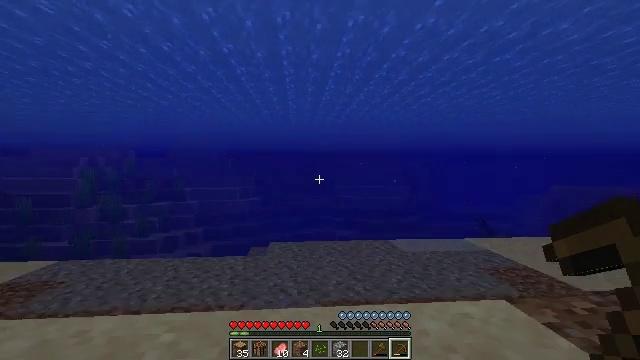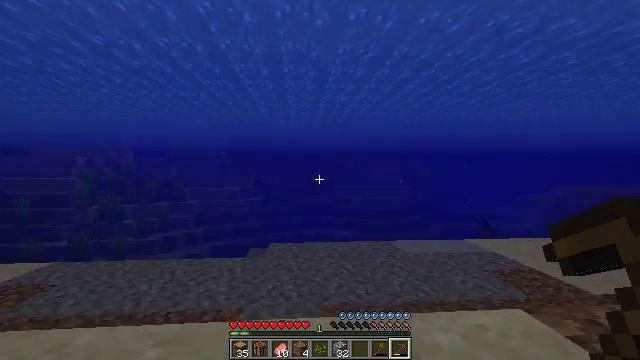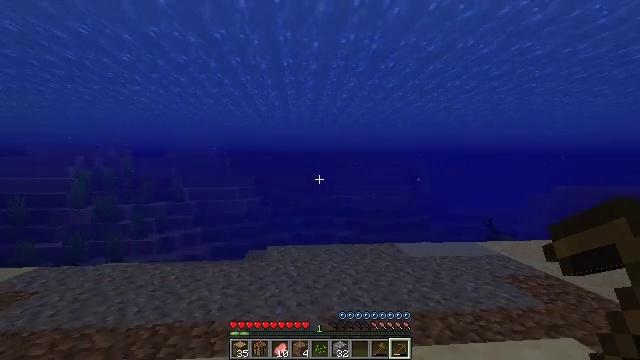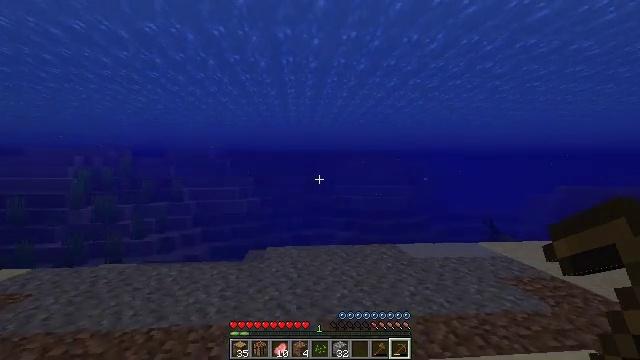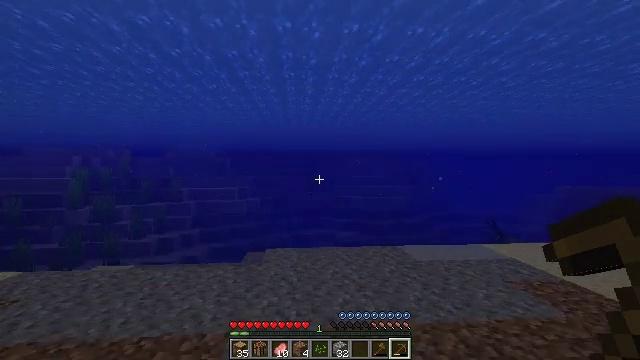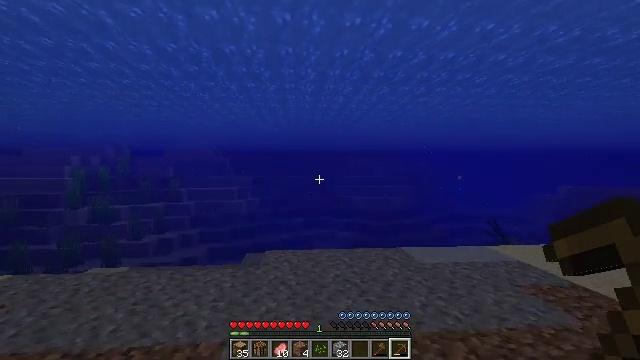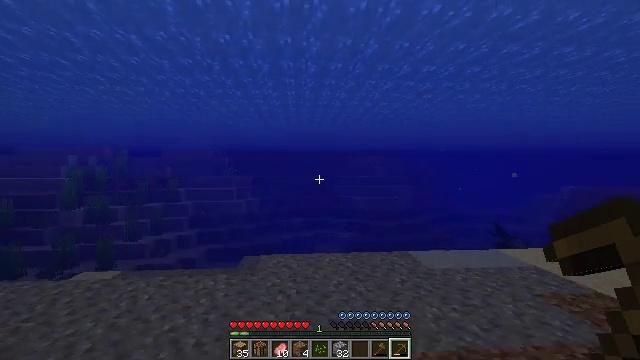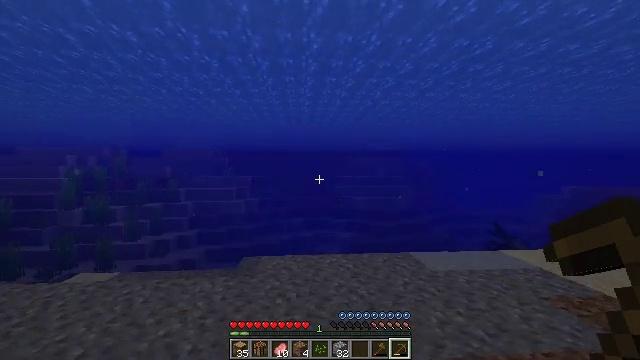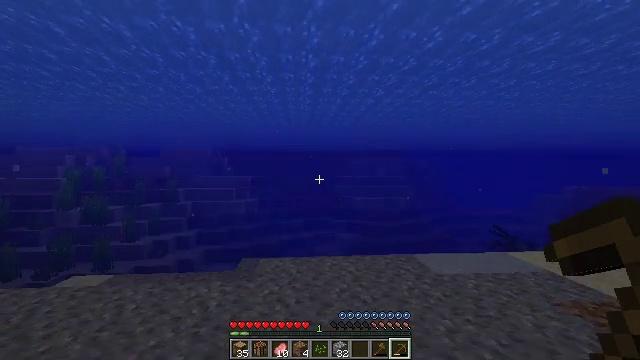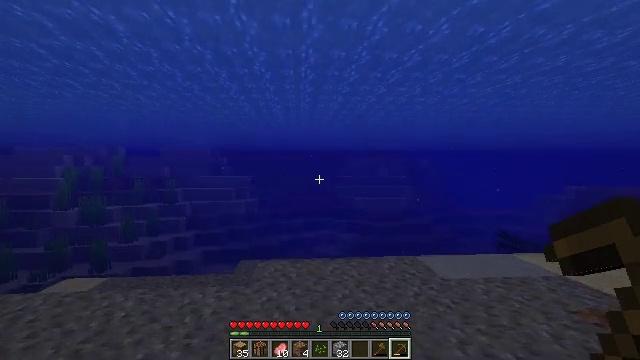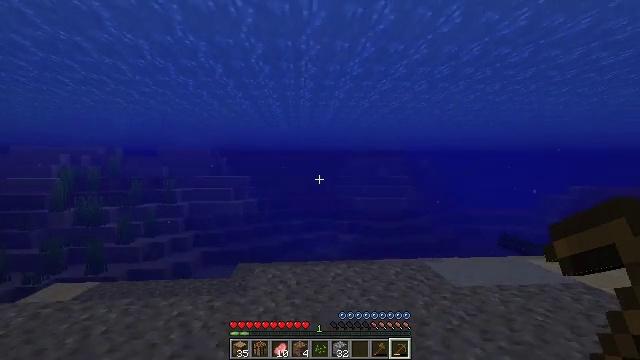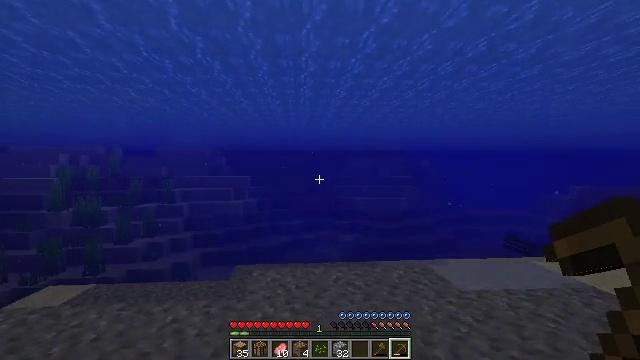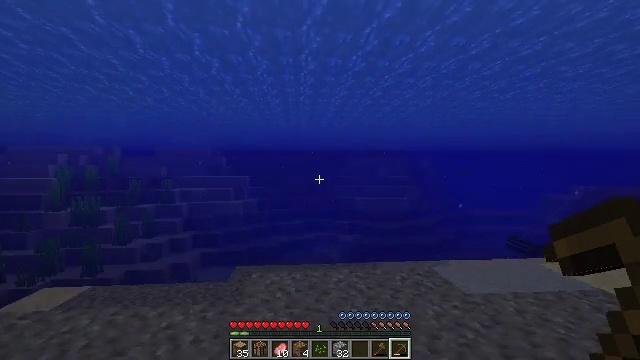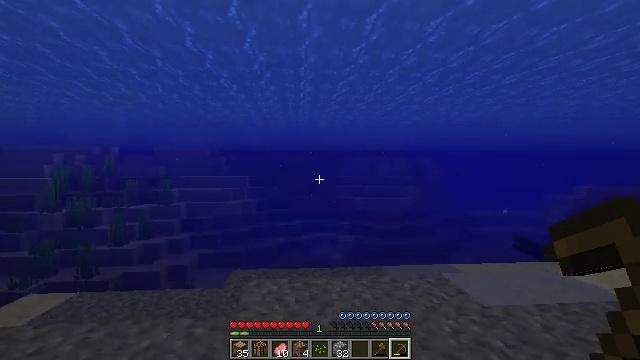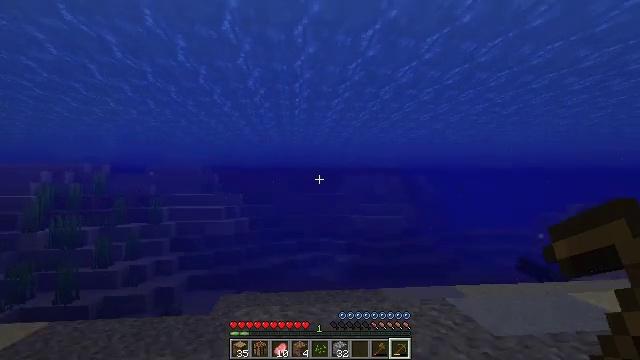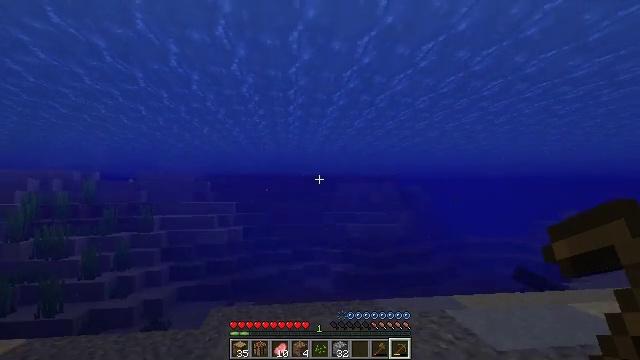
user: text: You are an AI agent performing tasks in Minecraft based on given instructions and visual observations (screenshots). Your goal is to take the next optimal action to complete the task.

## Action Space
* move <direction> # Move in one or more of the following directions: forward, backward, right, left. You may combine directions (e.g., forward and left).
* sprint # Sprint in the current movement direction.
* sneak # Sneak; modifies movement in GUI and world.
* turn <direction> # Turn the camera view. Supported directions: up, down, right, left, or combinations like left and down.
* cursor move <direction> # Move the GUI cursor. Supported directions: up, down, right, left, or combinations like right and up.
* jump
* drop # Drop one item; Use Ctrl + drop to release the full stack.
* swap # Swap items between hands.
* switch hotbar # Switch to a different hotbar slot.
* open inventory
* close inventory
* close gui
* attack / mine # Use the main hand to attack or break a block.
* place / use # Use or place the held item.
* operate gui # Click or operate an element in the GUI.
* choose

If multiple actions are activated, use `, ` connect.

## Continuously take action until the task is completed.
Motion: motion action
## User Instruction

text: Combat the cow.
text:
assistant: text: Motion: move forward
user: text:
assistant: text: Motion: move forward
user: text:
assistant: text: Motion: move forward
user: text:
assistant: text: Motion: move forward
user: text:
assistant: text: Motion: move forward
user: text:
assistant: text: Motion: move forward
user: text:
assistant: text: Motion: move forward
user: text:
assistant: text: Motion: move forward
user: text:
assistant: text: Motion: move forward
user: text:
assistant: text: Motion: move forward
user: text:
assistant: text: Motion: move forward
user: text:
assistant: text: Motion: move forward
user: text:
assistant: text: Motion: move forward
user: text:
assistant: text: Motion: move forward, turn right and up
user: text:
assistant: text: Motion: move forward, turn right and up
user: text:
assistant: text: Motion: move forward
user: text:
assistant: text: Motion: move forward
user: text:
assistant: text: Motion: move forward
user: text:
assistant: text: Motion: move forward
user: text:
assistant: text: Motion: move forward
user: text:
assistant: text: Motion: move forward
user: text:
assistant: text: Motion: move forward
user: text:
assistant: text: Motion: move forward
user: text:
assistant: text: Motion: move forward
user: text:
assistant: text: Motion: move forward
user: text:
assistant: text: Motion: move forward
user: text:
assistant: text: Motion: move forward
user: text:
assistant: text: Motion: move forward
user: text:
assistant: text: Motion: move forward
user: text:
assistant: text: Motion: move forward